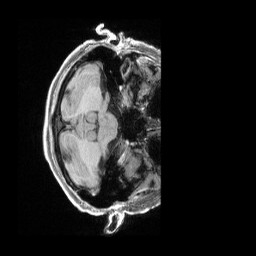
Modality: T1w
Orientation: axial
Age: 67
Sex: female
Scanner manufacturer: siemens
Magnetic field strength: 3 T
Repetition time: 2.4 s
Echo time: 0.00228 s